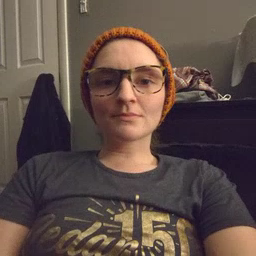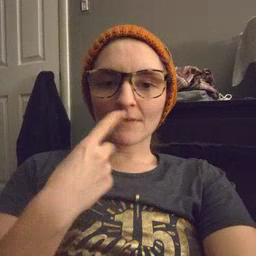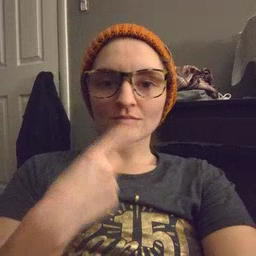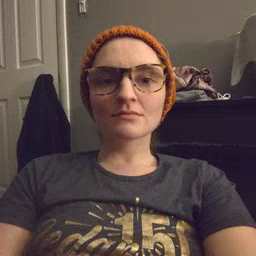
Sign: mouth